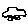
Label: car